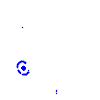
Particle: electron